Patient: sex M, age 57
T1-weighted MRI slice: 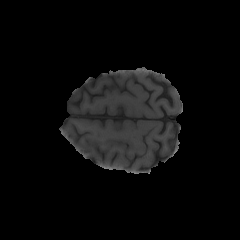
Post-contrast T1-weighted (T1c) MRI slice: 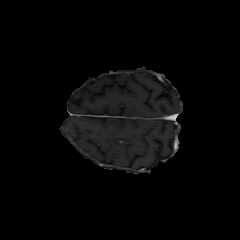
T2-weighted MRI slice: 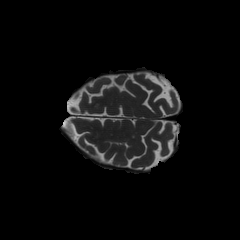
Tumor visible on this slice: no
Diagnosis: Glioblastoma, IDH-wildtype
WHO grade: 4